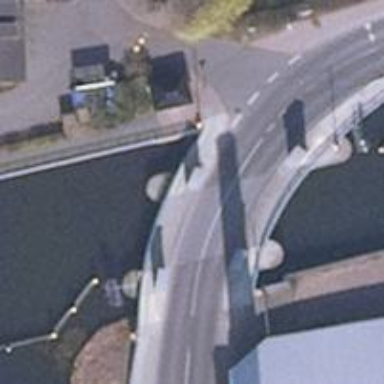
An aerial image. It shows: Secondary road bridge with asphalt surface. Both sides of the road have concrete sidewalks.